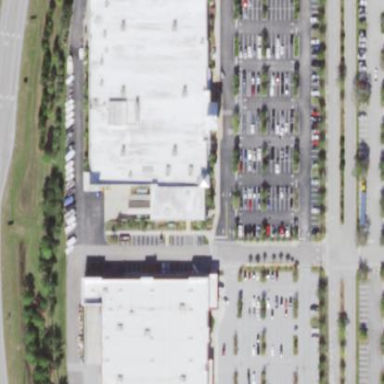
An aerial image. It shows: Outdoor shop located in building.